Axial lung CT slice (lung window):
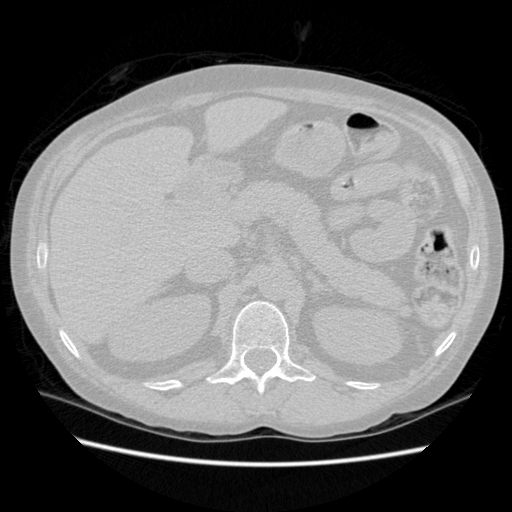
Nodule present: no